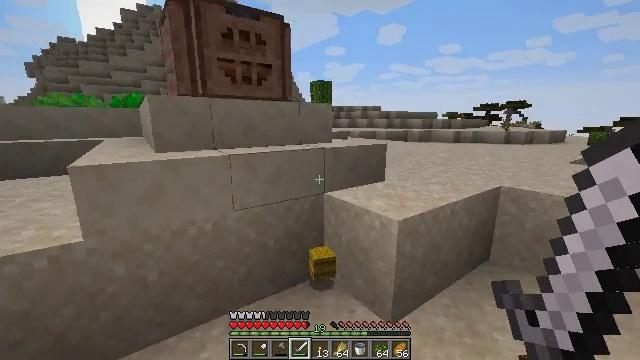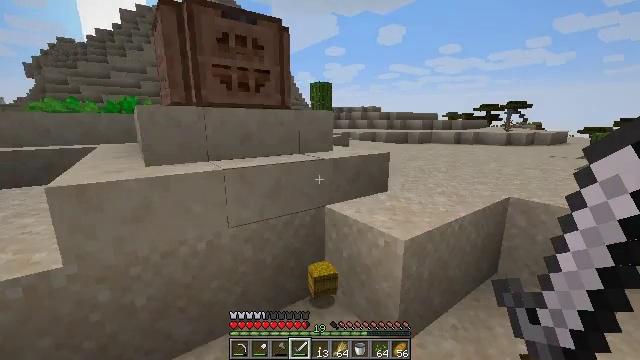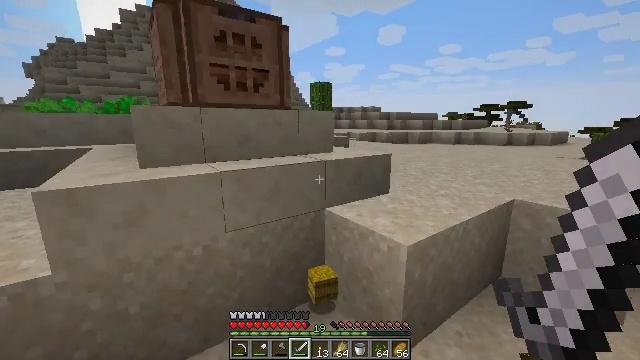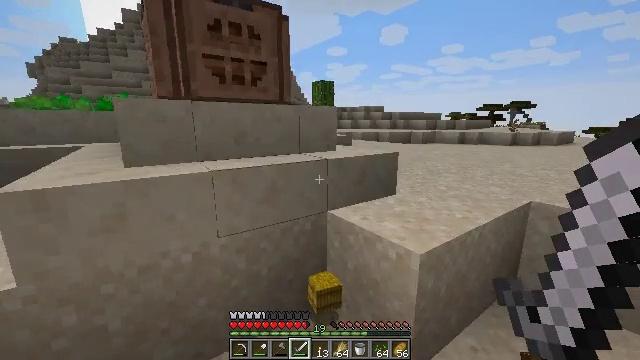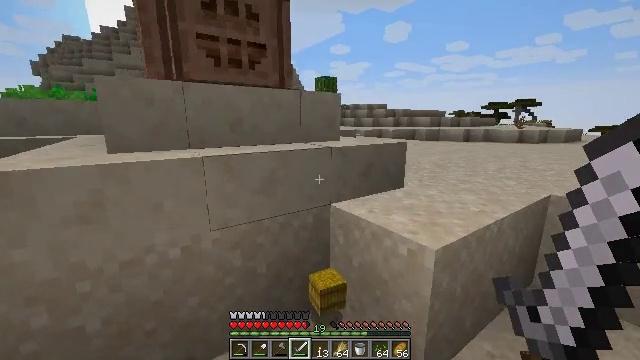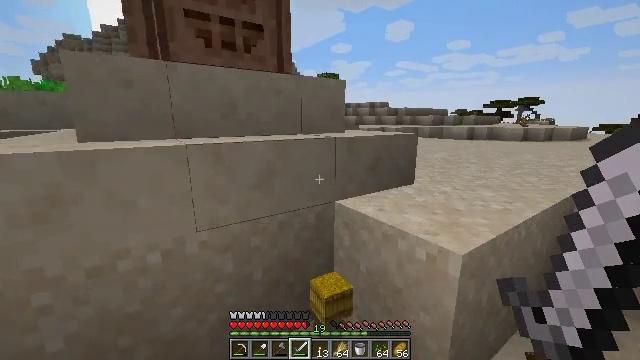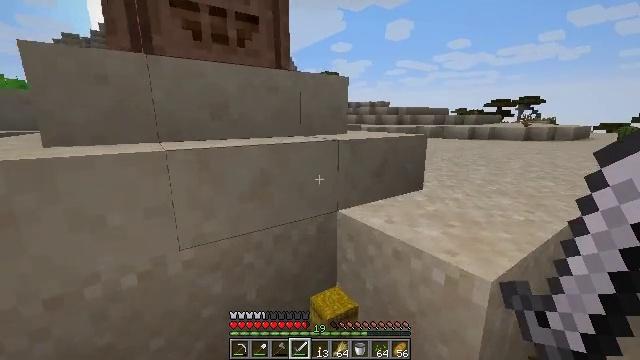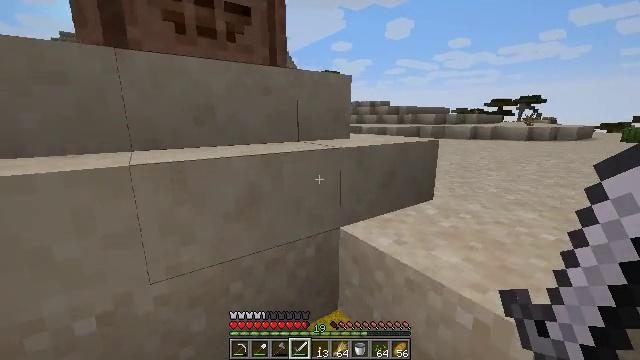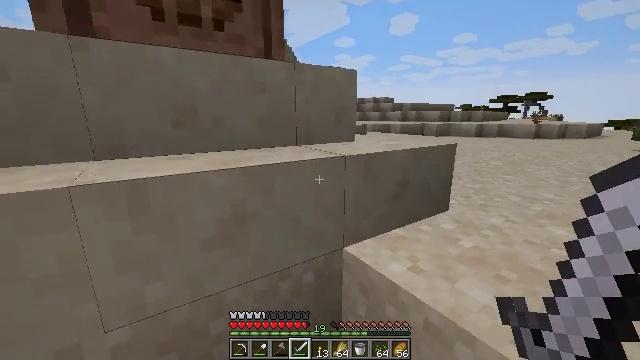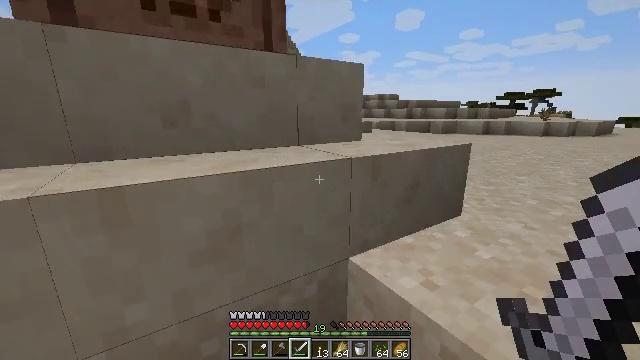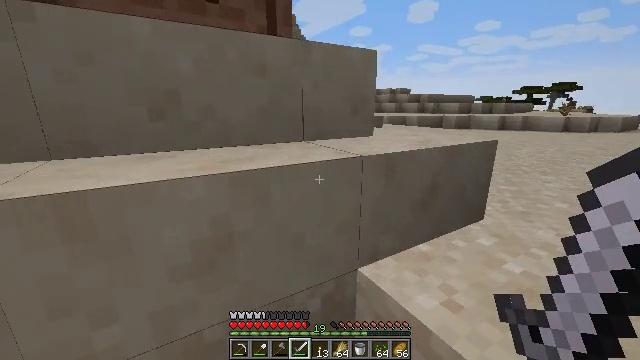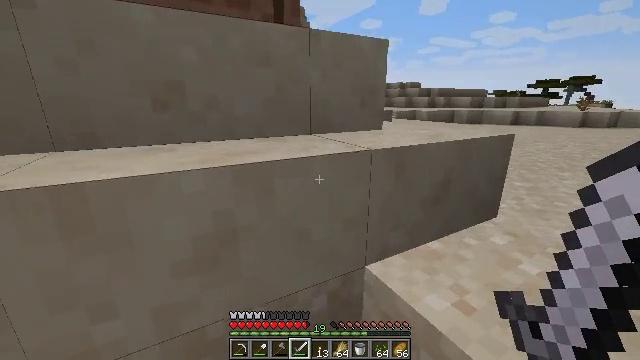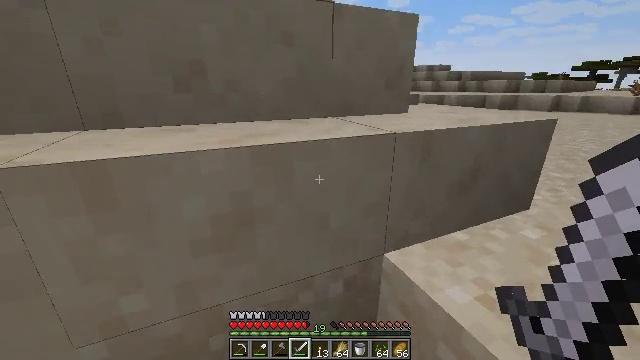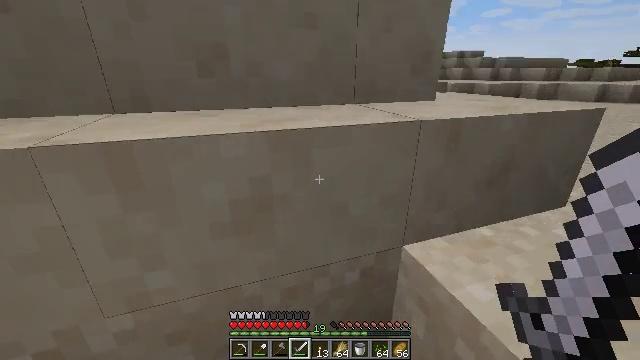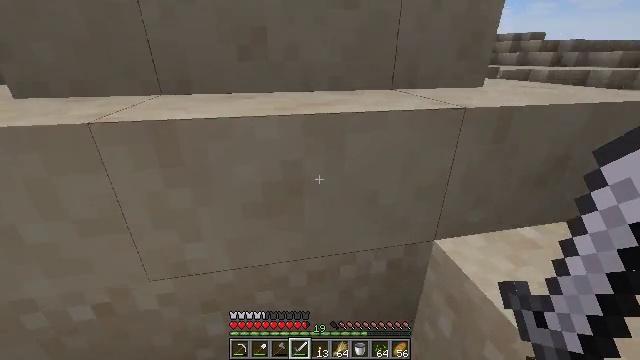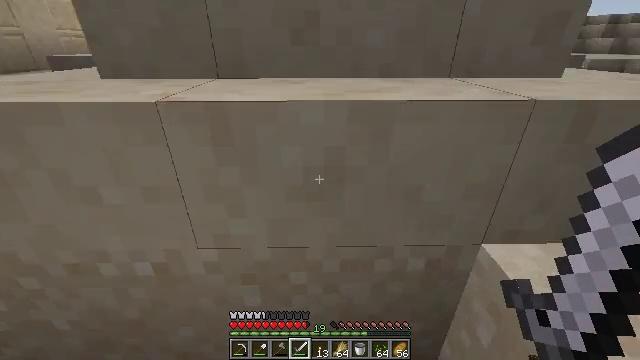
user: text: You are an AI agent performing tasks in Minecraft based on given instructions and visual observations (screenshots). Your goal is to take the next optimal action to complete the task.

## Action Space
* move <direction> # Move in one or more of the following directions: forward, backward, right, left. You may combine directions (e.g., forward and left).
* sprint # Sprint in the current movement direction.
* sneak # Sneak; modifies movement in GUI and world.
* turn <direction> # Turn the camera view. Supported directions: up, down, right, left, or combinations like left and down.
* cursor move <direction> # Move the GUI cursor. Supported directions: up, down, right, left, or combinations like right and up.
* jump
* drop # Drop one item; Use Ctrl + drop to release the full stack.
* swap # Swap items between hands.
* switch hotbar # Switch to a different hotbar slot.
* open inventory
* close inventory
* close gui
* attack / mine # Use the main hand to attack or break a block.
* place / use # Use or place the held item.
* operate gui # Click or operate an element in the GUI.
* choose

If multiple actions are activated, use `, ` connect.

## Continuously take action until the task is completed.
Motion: motion action
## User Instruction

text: drop lime bed
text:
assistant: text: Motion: move forward, attack / mine
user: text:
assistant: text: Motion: move forward, attack / mine
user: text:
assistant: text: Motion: move forward, attack / mine
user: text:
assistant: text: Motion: move forward, attack / mine
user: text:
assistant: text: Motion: move forward, attack / mine
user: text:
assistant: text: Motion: move forward, attack / mine
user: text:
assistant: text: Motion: move forward, attack / mine
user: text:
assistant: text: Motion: move forward, attack / mine
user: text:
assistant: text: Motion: attack / mine
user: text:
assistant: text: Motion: turn left and down, attack / mine
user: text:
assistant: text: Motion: turn left and down, attack / mine
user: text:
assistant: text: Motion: turn left and down, attack / mine
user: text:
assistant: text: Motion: turn left and down, attack / mine
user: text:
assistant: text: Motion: turn left and down, attack / mine
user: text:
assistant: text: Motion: turn left and down, attack / mine
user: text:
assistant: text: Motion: move right, turn left and down, attack / mine
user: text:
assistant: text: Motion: move right, turn left and down, attack / mine
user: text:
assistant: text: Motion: move right, turn left and up, attack / mine
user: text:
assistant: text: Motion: move right, turn left and up, attack / mine
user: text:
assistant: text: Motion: move forward and move right, turn left and up, attack / mine
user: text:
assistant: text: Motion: move forward and move right, turn left and up, attack / mine
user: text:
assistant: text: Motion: move forward, turn left and up, attack / mine
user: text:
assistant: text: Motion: move forward, attack / mine
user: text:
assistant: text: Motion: move forward, attack / mine
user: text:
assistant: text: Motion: move forward, attack / mine
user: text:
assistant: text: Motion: move forward, attack / mine
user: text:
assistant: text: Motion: move forward, attack / mine
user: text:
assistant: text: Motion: move forward, turn right, attack / mine
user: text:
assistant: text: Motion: move forward, turn right, attack / mine
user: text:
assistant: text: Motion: move forward, attack / mine